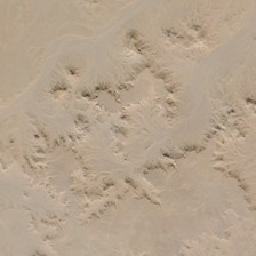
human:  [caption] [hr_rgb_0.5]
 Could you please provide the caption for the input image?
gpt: The surface of the desert is not smooth.

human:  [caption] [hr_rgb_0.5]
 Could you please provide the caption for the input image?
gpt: The surface of the desert is flat

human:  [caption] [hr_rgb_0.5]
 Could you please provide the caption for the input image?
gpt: the desert many pit .

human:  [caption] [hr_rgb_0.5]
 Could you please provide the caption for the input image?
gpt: The desert surface is not smooth.

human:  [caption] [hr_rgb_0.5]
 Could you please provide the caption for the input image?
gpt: The surface of the desert is not smooth.